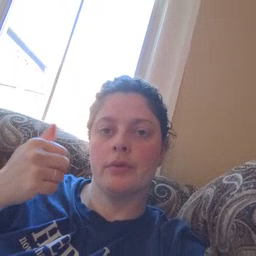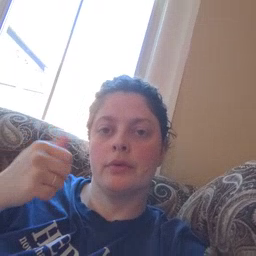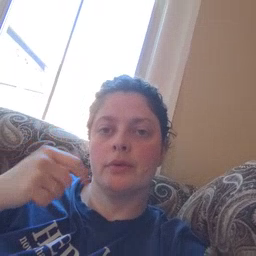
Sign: better